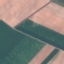
Label: AnnualCrop